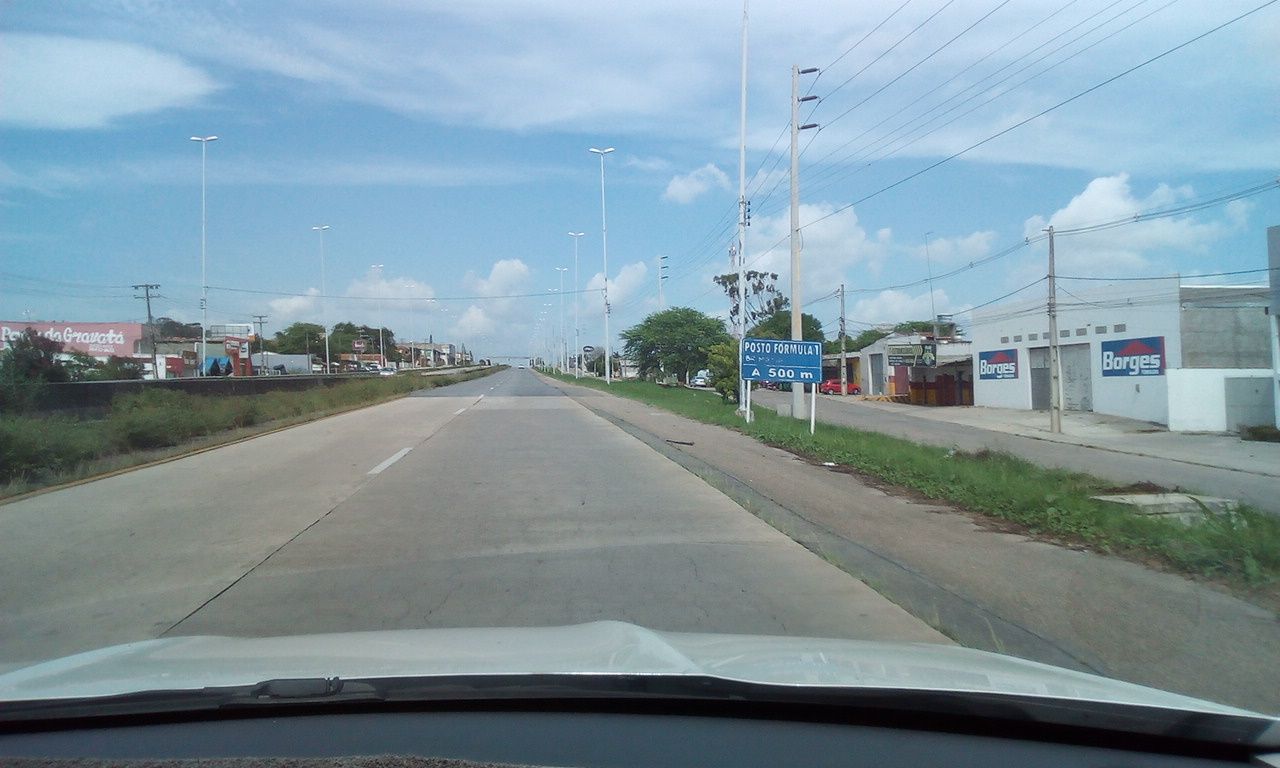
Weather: clear
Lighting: day
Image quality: good
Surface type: driving surface
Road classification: motorway
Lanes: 2
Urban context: suburban or peri-urban
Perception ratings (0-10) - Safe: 0.72, Lively: 2.23, Beautiful: 1.5, Boring: 5.23, Depressing: 7.73, Wealthy: 0.41